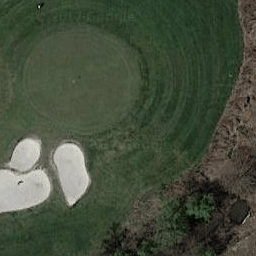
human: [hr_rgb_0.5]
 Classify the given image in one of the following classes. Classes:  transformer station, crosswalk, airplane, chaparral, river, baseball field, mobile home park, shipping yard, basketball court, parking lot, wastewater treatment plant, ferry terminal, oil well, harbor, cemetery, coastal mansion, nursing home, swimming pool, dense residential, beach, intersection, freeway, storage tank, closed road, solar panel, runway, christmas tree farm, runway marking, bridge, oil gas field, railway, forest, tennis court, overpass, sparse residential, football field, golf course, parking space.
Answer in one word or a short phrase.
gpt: golf course